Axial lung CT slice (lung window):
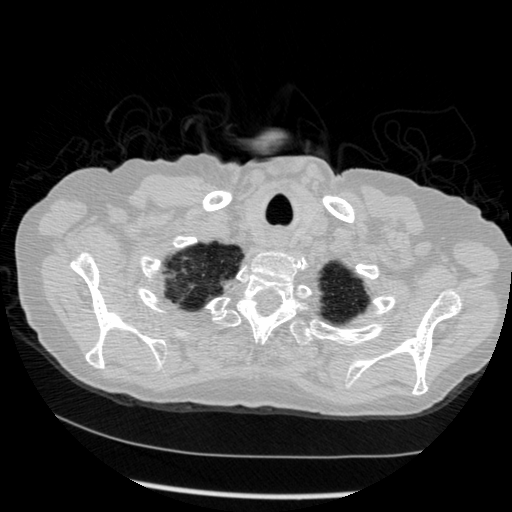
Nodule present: no